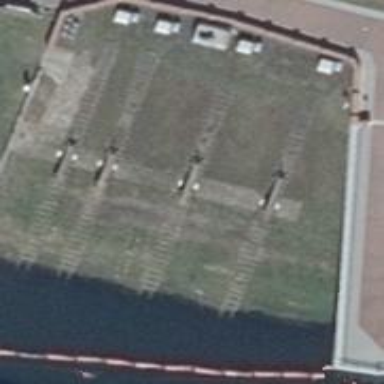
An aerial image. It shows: Boatyard along the waterway.